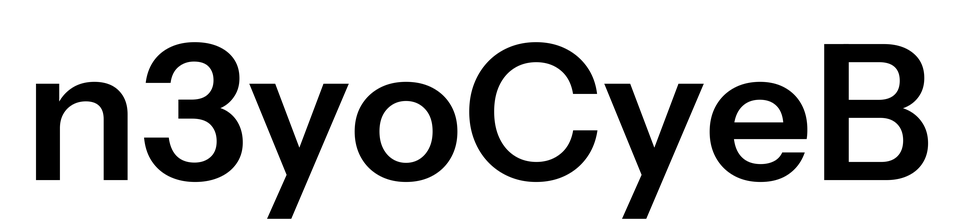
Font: InstrumentSans_SemiBold